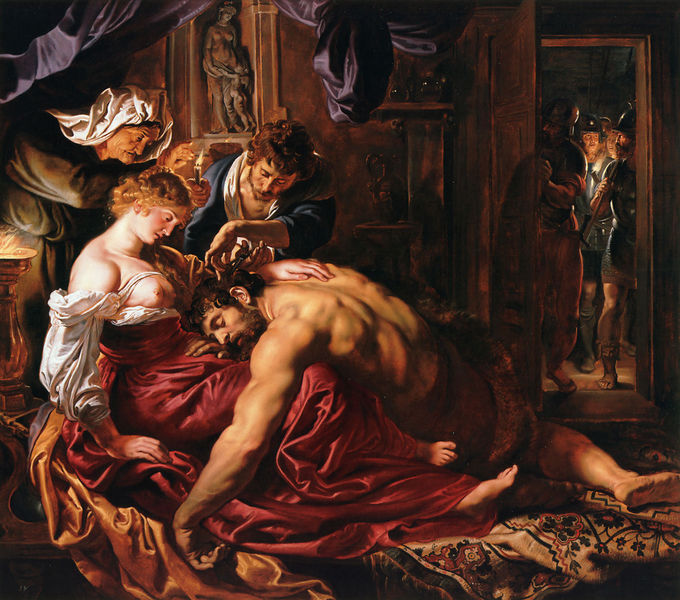
Titel: Samson und Delilah
Künstler: Peter Paul Rubens
Institution: London, National Gallery
Schlagwörter: akt, dunkel, gemälde, mann, schatten, brust, busen, licht, tür, rot, bart, alte, tot, vorhang, öl, figur, gewand, haare, statue, liegen, ruhen, schlafen, soldaten, muskeln, kerze, kerzen, amme, sex, arzt, schneiden, teppisch, herkules, erschöpfung, geheim, riese, sexualität, doctor, samson, intrige, bewusstlos, licht+, rugen, bewusstow